Interaction volume radius: 5 \u00c5
Interaction volume height: 35 \u00c5
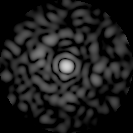
Disorder parameter: 0.8441